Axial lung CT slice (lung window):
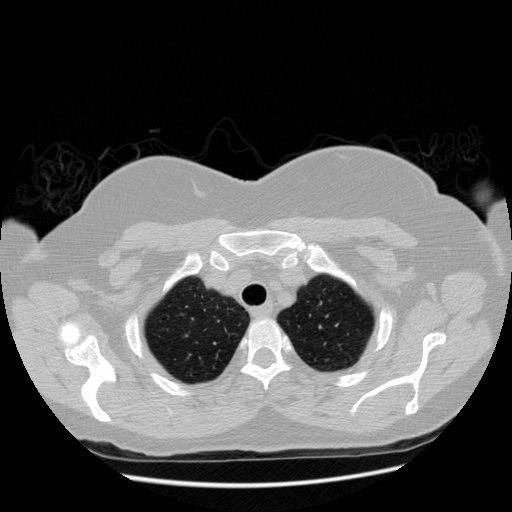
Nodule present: no